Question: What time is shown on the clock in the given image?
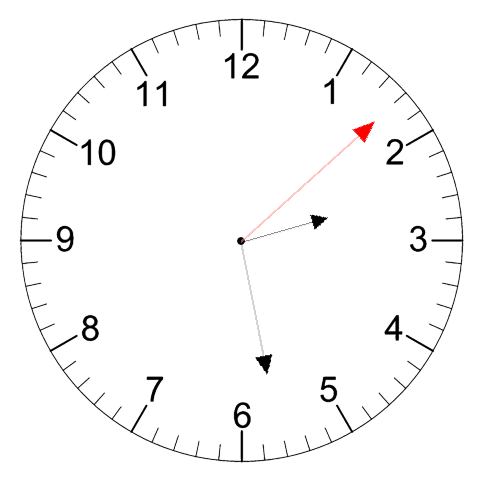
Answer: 02:28:08